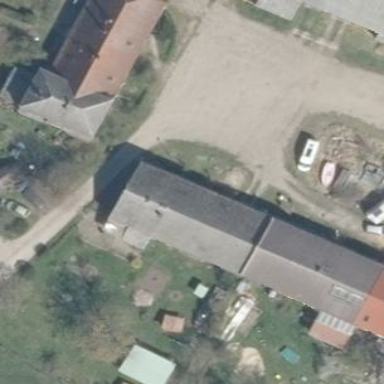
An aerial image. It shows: Simple and straightforward house.